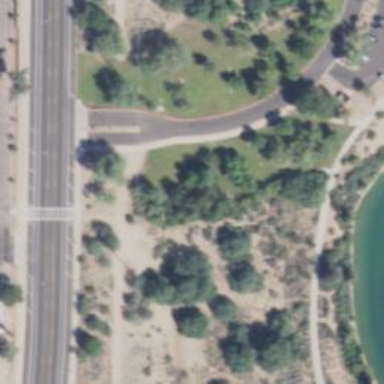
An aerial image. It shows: Disc golf hole.